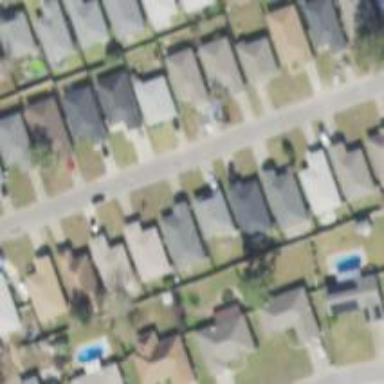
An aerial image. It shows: Driveway.